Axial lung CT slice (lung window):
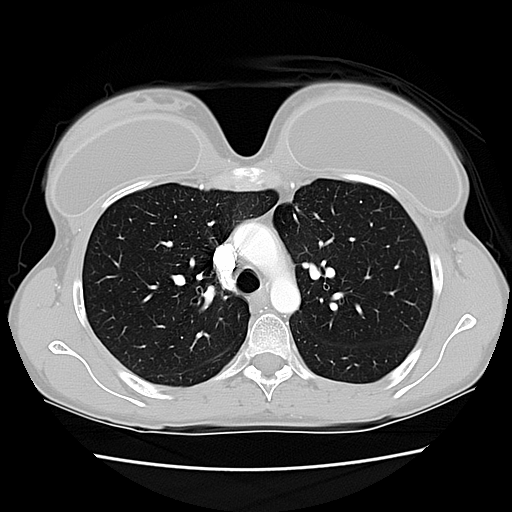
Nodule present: no